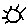
Label: sun